Field crop: maize
Growth stage: 2
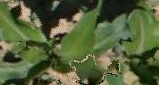
Species: maize